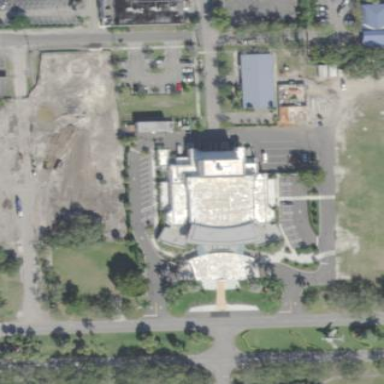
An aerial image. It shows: There is theatre building.